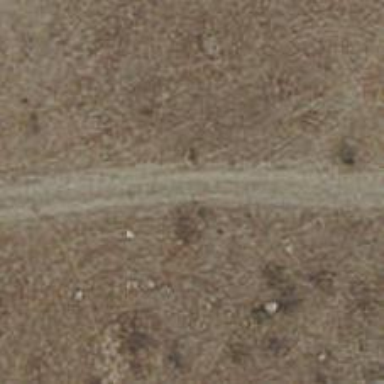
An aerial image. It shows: Dirt track road.